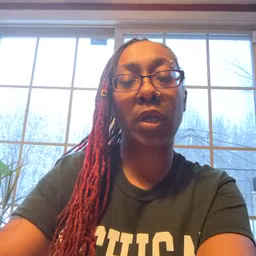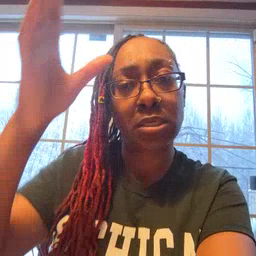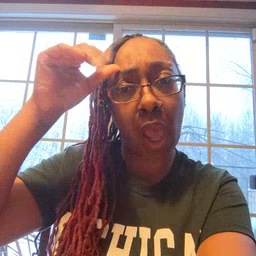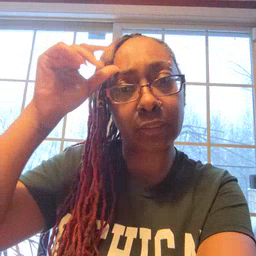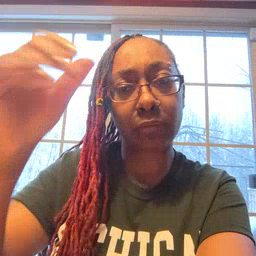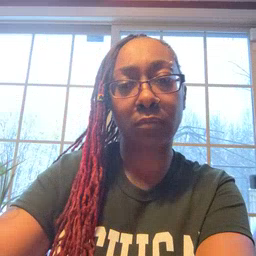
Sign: donkey